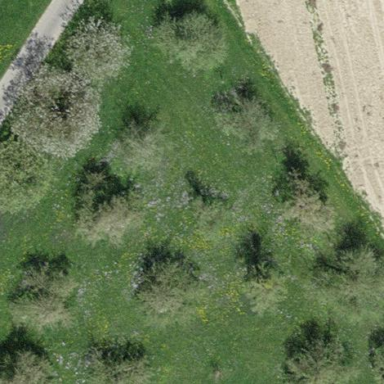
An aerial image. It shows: Orchard.